Question: So ultimately I'm trying to separate my integration tests from the unit tests in an Android Studio project. I've found a few resources on the subject:
- <URL>
All these seem to indicate that the way to go is to create a new sourceSet for the integration tests, and then to create a new test task which builds and runs the tests in that source set. I can't get past the first step of creating a source set which is recognized by Android Studio.
Here's what I have within app/build.gradle, which builds without errors, but does not result in an 'integrationTest' source root I can add classes to:
'''
android{
...
sourceSets{
integrationTest {
java.srcDir('src/integrationTest/java')
}
}
}
'''
My questions are:
1. Where precisely do I have to add the sourceSets block? In build.gradle? in app/build.gradle? In app/build.gradle inside the android block?
2. Once I've added my source set in he right place using the correct syntax, is this sufficient for Android Studio to detect and present it in the UI along side the main and test sources, or are there additional steps?
I've attempted to follow the instructions in marius' answer, but integrationTest isn't showing up in my build variants. Here's what I'm seeing:

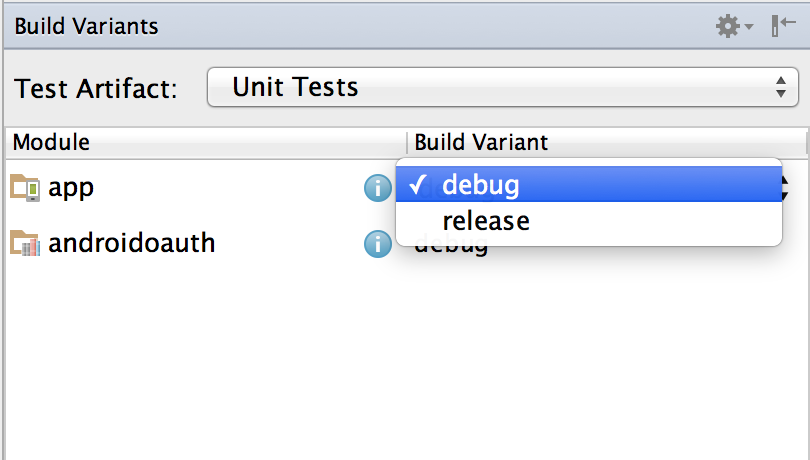
Answer: This is enough:
'''
android{
...
productFlavors{
integrationTest {
}
}
}
'''
Regarding your : The 'productFlavors' block should be in your 'app/build.gradle', inside 'android' block.
Regarding your : Once you add this to your build.gradle file, you also need to create your folders '/src/integrationTest' and '/src/integrationTest/java' . Once that is done, sync your gradle files and choose your new Build Variant from the 'Build Variant' window, in order for the IDE to detect it as the active source folder.